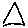
Label: triangle